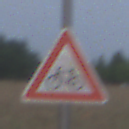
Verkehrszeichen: RadverkehrRechts
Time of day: SunriseSunset
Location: Outdoor (Nature)
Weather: Overcast
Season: NotSpecified
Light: Natural